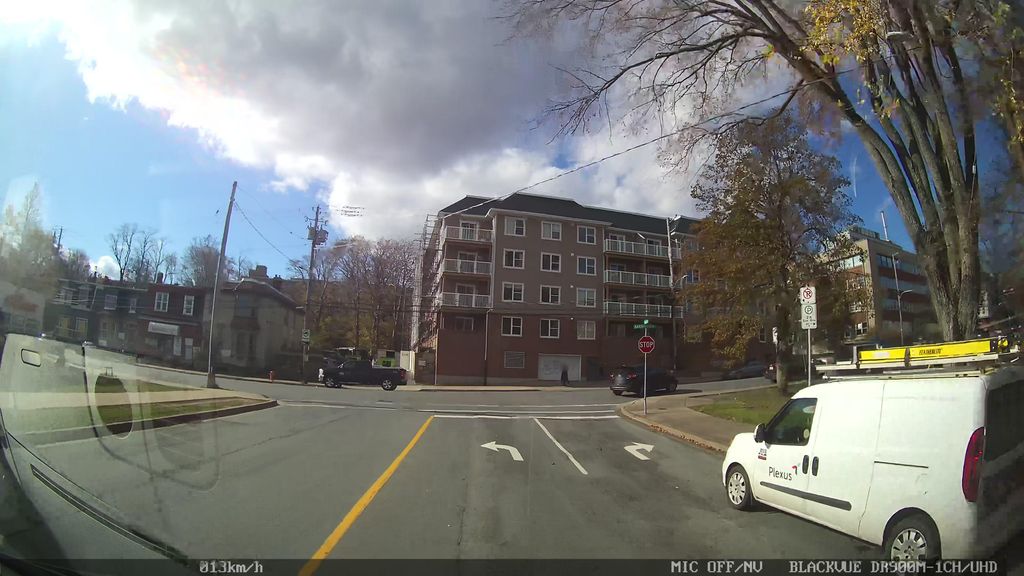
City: halifax